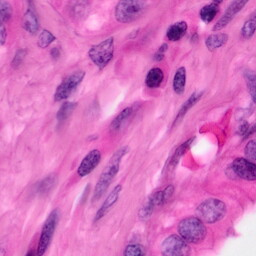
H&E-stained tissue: Pancreatic